Current action and preconditions to check: trajectory_clear

Your task: For each precondition in the list above, predict whether it will hold at this action.

Consider the current scene as observed from the mobile robot's camera, and analyze the predicted future states of all dynamic agents (e.g., people, animals, vehicles, or any moving entities) within the NEXT SECOND.

IMPORTANT: Only answer "very likely" if you are absolutely certain—based on strong, clear evidence—that a dynamic agent will violate the precondition in the predicted future state. Do NOT answer "very likely" for unlikely, ambiguous, or low-probability risks.

Ask yourself for each precondition: Is there a high probability, with clear and convincing evidence, that the predicted future states of any dynamic agent will interfere with the predicted future state of the currently executing action within the NEXT SECOND, causing that precondition to fail?

Assess the risk level based on these predictions. Use "likely" or "very likely" if motions create a clear risk of interference.

Use "neutral" or "improbable" if agents are nearby but their predicted paths are clearly diverging or non-conflicting.

Failure Risk Categories: "very improbable", "improbable", "neutral", "likely", "very likely"

Answer Format: Output ONLY the probability_of_failure value from these categories: "very improbable", "improbable", "neutral", "likely", "very likely"

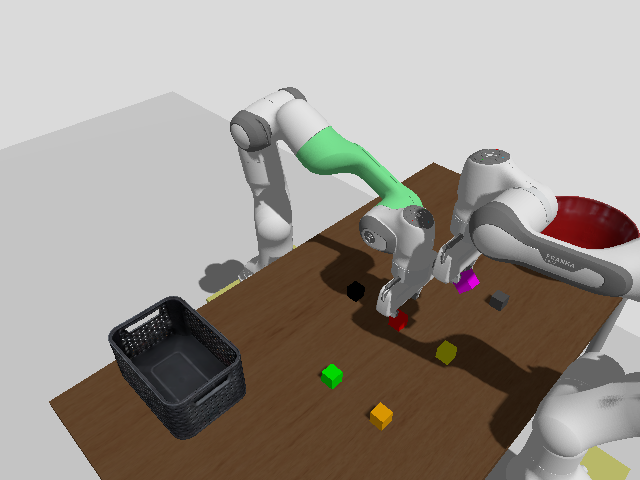

Answer: improbable